Question: I am building simple site, in which I can create graph and use some algorithms on it. It is possible, that there will be many algorithms, so I have to think about way, how I will output so much data.
I have some html code (some fieldsets, inputs, buttons etc) for part of setting up graph and same for part of algorithms.
I had divided different parts to different tabs.
On first tab, where I set up graph, I have to use jQuery (to get value of inputs, to block/unblock some fields etc), on another tabs I have simple text at the moment.
The problem is: when I just had loaded page, all tabs working properly. When I click different tabs, data in div is chaging. But if I, firstly, try to create some vertexes or edges or do anything with graph and after that I will try to activate another tab, error is appearing. Look at the image, please:

It says:
'''
TypeError: elem.nodeName.toLowerCase is not a function
var noData = elem.nodeName && jQuery.noData[ elem.nodeName.toLowerCase() ];
'''
It refers to 3378 row of 'jquery-1.10.2.js' file.
that if I did nothing on first tab (didn't try to manage vertexes/edges/etc) and pressing on any tab all is working fine.
It is not my error. Looks like it is error of compatibility. I don't understand. Can you clarify this for me? What can cause this error and how I can remove it? Thank you.
This is 'head' part of my html code:
'''
<!-- for tabs -->
<script src="http://code.jquery.com/jquery-1.10.2.js"></script>
<link rel="stylesheet" href="http://code.jquery.com/ui/1.10.4/themes/smoothness/jquery-ui.css">
<script src="http://code.jquery.com/ui/1.10.4/jquery-ui.js"></script>
<!-- for graph dracula framework -->
<script type="text/javascript" src="js/raphael-min.js"></script>
<script type="text/javascript" src="js/dracula_graffle.js"></script>
<script type="text/javascript" src="js/dracula_graph.js"></script>
<!-- my files -->
<script type="text/javascript" src="settings.js"></script>
<script type="text/javascript" src="algorithms.js"></script>
<script>
$(function() {
$( "#tabs" ).tabs();
});
</script>
'''
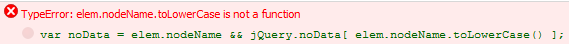
Answer: It will work fine if I rewrite part of code around 3378 row in jquery script. Rewrited 'acceptData' method:
'''
// A method for determining if a DOM node can handle the data expando
acceptData: function( elem ) {
if ( elem.nodeName ) {
var match = false;
if (typeof elem.nodeName.toLowerCase != 'undefined')
match = jQuery.noData[ elem.nodeName.toLowerCase() ];
if ( match ) {
return !(match === true || elem.getAttribute("classid") !== match);
}
}
return true;
}
'''
If we handle error there, all working fine. It is very dirty solution, but it is just lab work, so I don't care :) I hope this answer will help somebody.